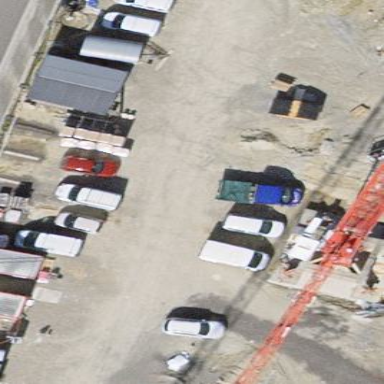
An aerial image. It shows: Parking area with surface.